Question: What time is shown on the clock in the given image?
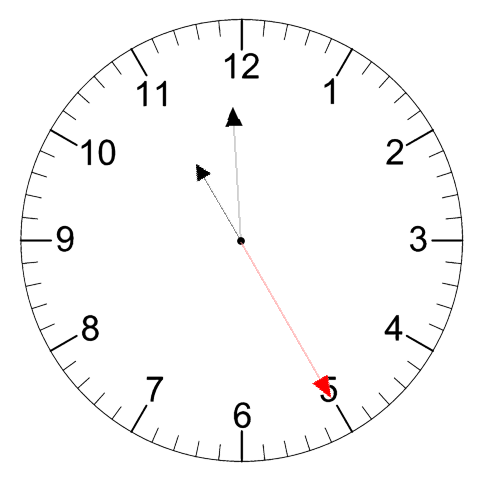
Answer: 10:59:25